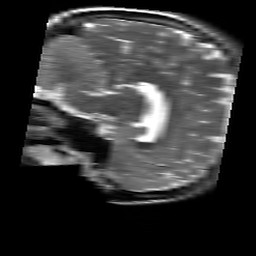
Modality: T2w
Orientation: sagittal
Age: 22
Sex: female
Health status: healthy
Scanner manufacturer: siemens
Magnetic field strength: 3 T
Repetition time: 4.01 s
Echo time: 0.116 s